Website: walmart
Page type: payment
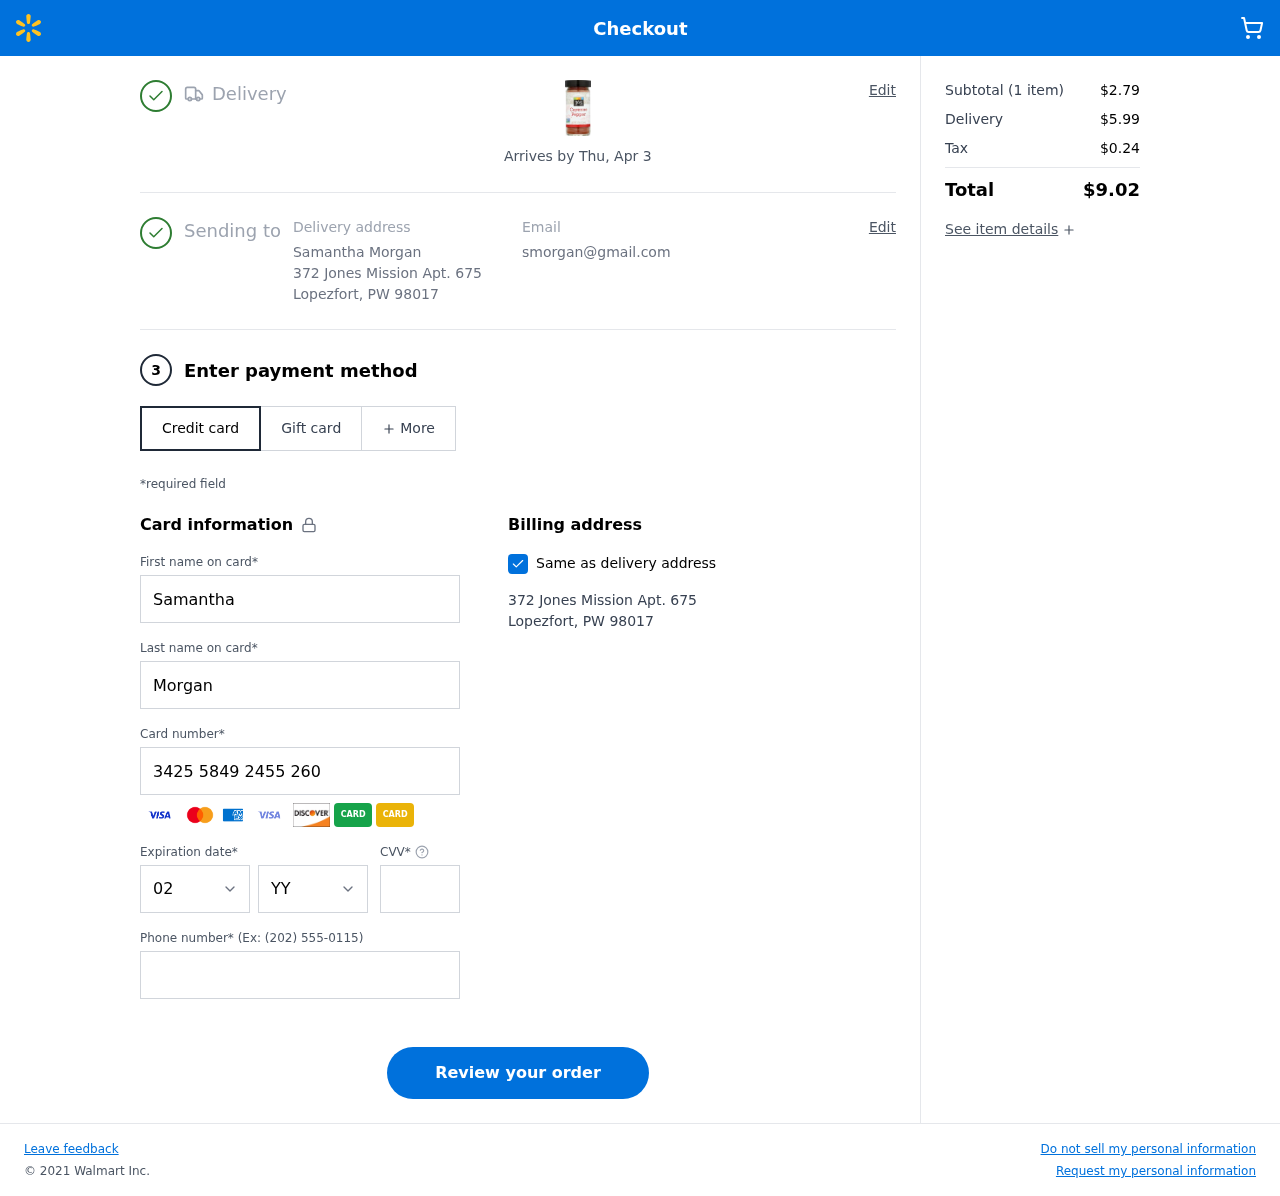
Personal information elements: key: PII_CARD_CVV
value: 2739
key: PII_CARD_EXPIRY_MONTH
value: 02
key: PII_CARD_EXPIRY_YEAR
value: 28
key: PII_CARD_NUMBER
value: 3425 5849 2455 260
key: PII_CITY
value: Lopezfort
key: PII_EMAIL
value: smorgan@gmail.com
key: PII_FIRSTNAME
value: Samantha
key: PII_FULLNAME
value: Samantha Morgan
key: PII_LASTNAME
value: Morgan
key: PII_PHONE
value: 9385475022
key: PII_POSTCODE
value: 98017
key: PII_STATE_ABBR
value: PW
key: PII_STREET
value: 372 Jones Mission Apt. 675
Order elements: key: ORDER_DELIVERY_DATE
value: Arrives by Thu, Apr 3
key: ORDER_NUM_ITEMS
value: (1 item)
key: ORDER_SUBTOTAL
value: $2.79
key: ORDER_SHIPPING_COST
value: $5.99
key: ORDER_TAX
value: $0.24
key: ORDER_TOTAL
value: $9.02